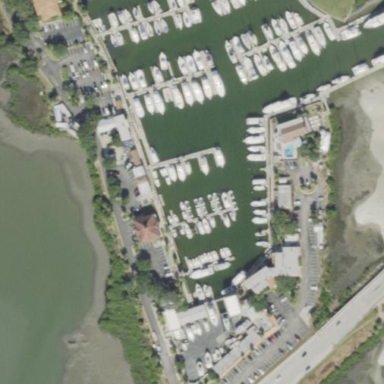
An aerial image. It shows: Marina on leisure land.